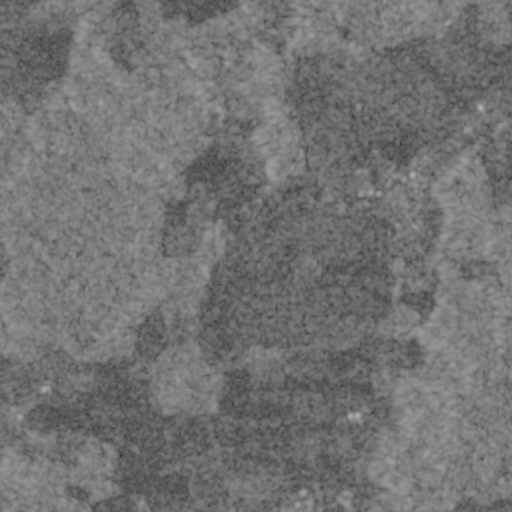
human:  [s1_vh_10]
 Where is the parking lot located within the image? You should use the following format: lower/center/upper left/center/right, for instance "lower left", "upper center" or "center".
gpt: The parking lot is located in the upper right of the image.
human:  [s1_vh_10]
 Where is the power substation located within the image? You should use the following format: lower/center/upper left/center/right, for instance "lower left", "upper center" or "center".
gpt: The power substation is located in the lower left of the image.
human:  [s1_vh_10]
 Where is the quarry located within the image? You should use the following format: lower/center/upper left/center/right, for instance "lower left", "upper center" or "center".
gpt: The quarry is located in the upper center of the image.
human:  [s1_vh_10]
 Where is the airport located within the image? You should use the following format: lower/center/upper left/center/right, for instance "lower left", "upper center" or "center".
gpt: There is no airport in the image.

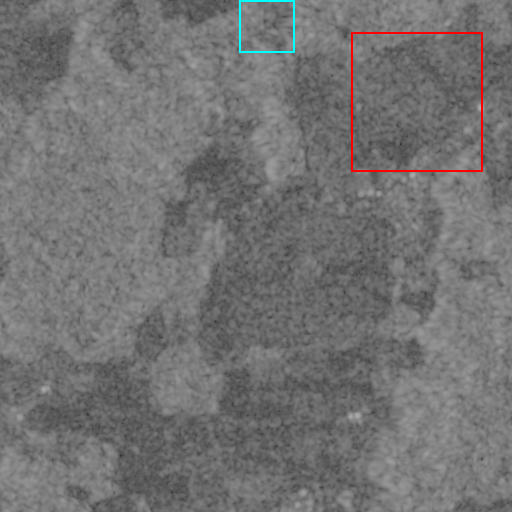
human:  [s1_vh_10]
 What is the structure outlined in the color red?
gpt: The structure outlined in red is a crop field.
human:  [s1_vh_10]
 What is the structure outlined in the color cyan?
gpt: The structure outlined in cyan is a quarry.
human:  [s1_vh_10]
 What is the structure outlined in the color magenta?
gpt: There is no magenta outline.